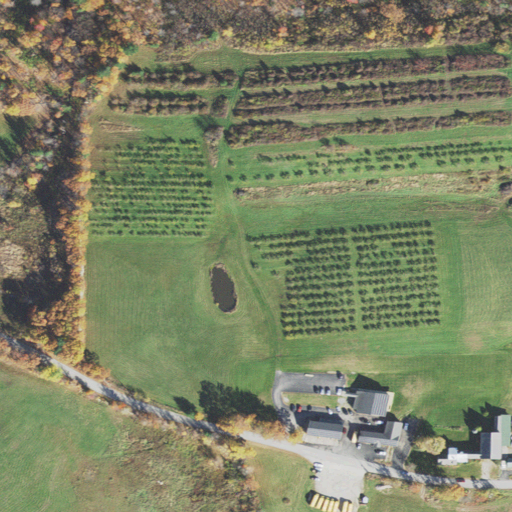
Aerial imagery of mountain in New Hampshire named Parker Hill containing pasture, mixed forest, deciduous forest, grassland, open development, low intensity development, medium intensity development, woody wetlands, high intensity development, and evergreen forest